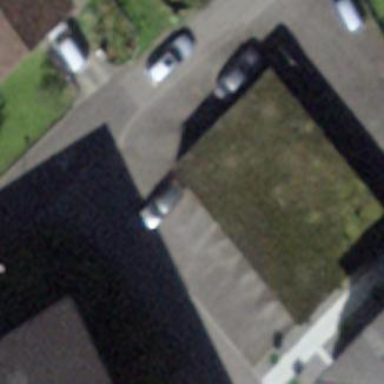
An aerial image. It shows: Group of garages.